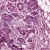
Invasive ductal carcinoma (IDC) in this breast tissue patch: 1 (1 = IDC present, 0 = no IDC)